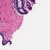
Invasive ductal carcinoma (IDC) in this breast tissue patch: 0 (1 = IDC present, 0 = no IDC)